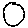
Label: moon